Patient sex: M
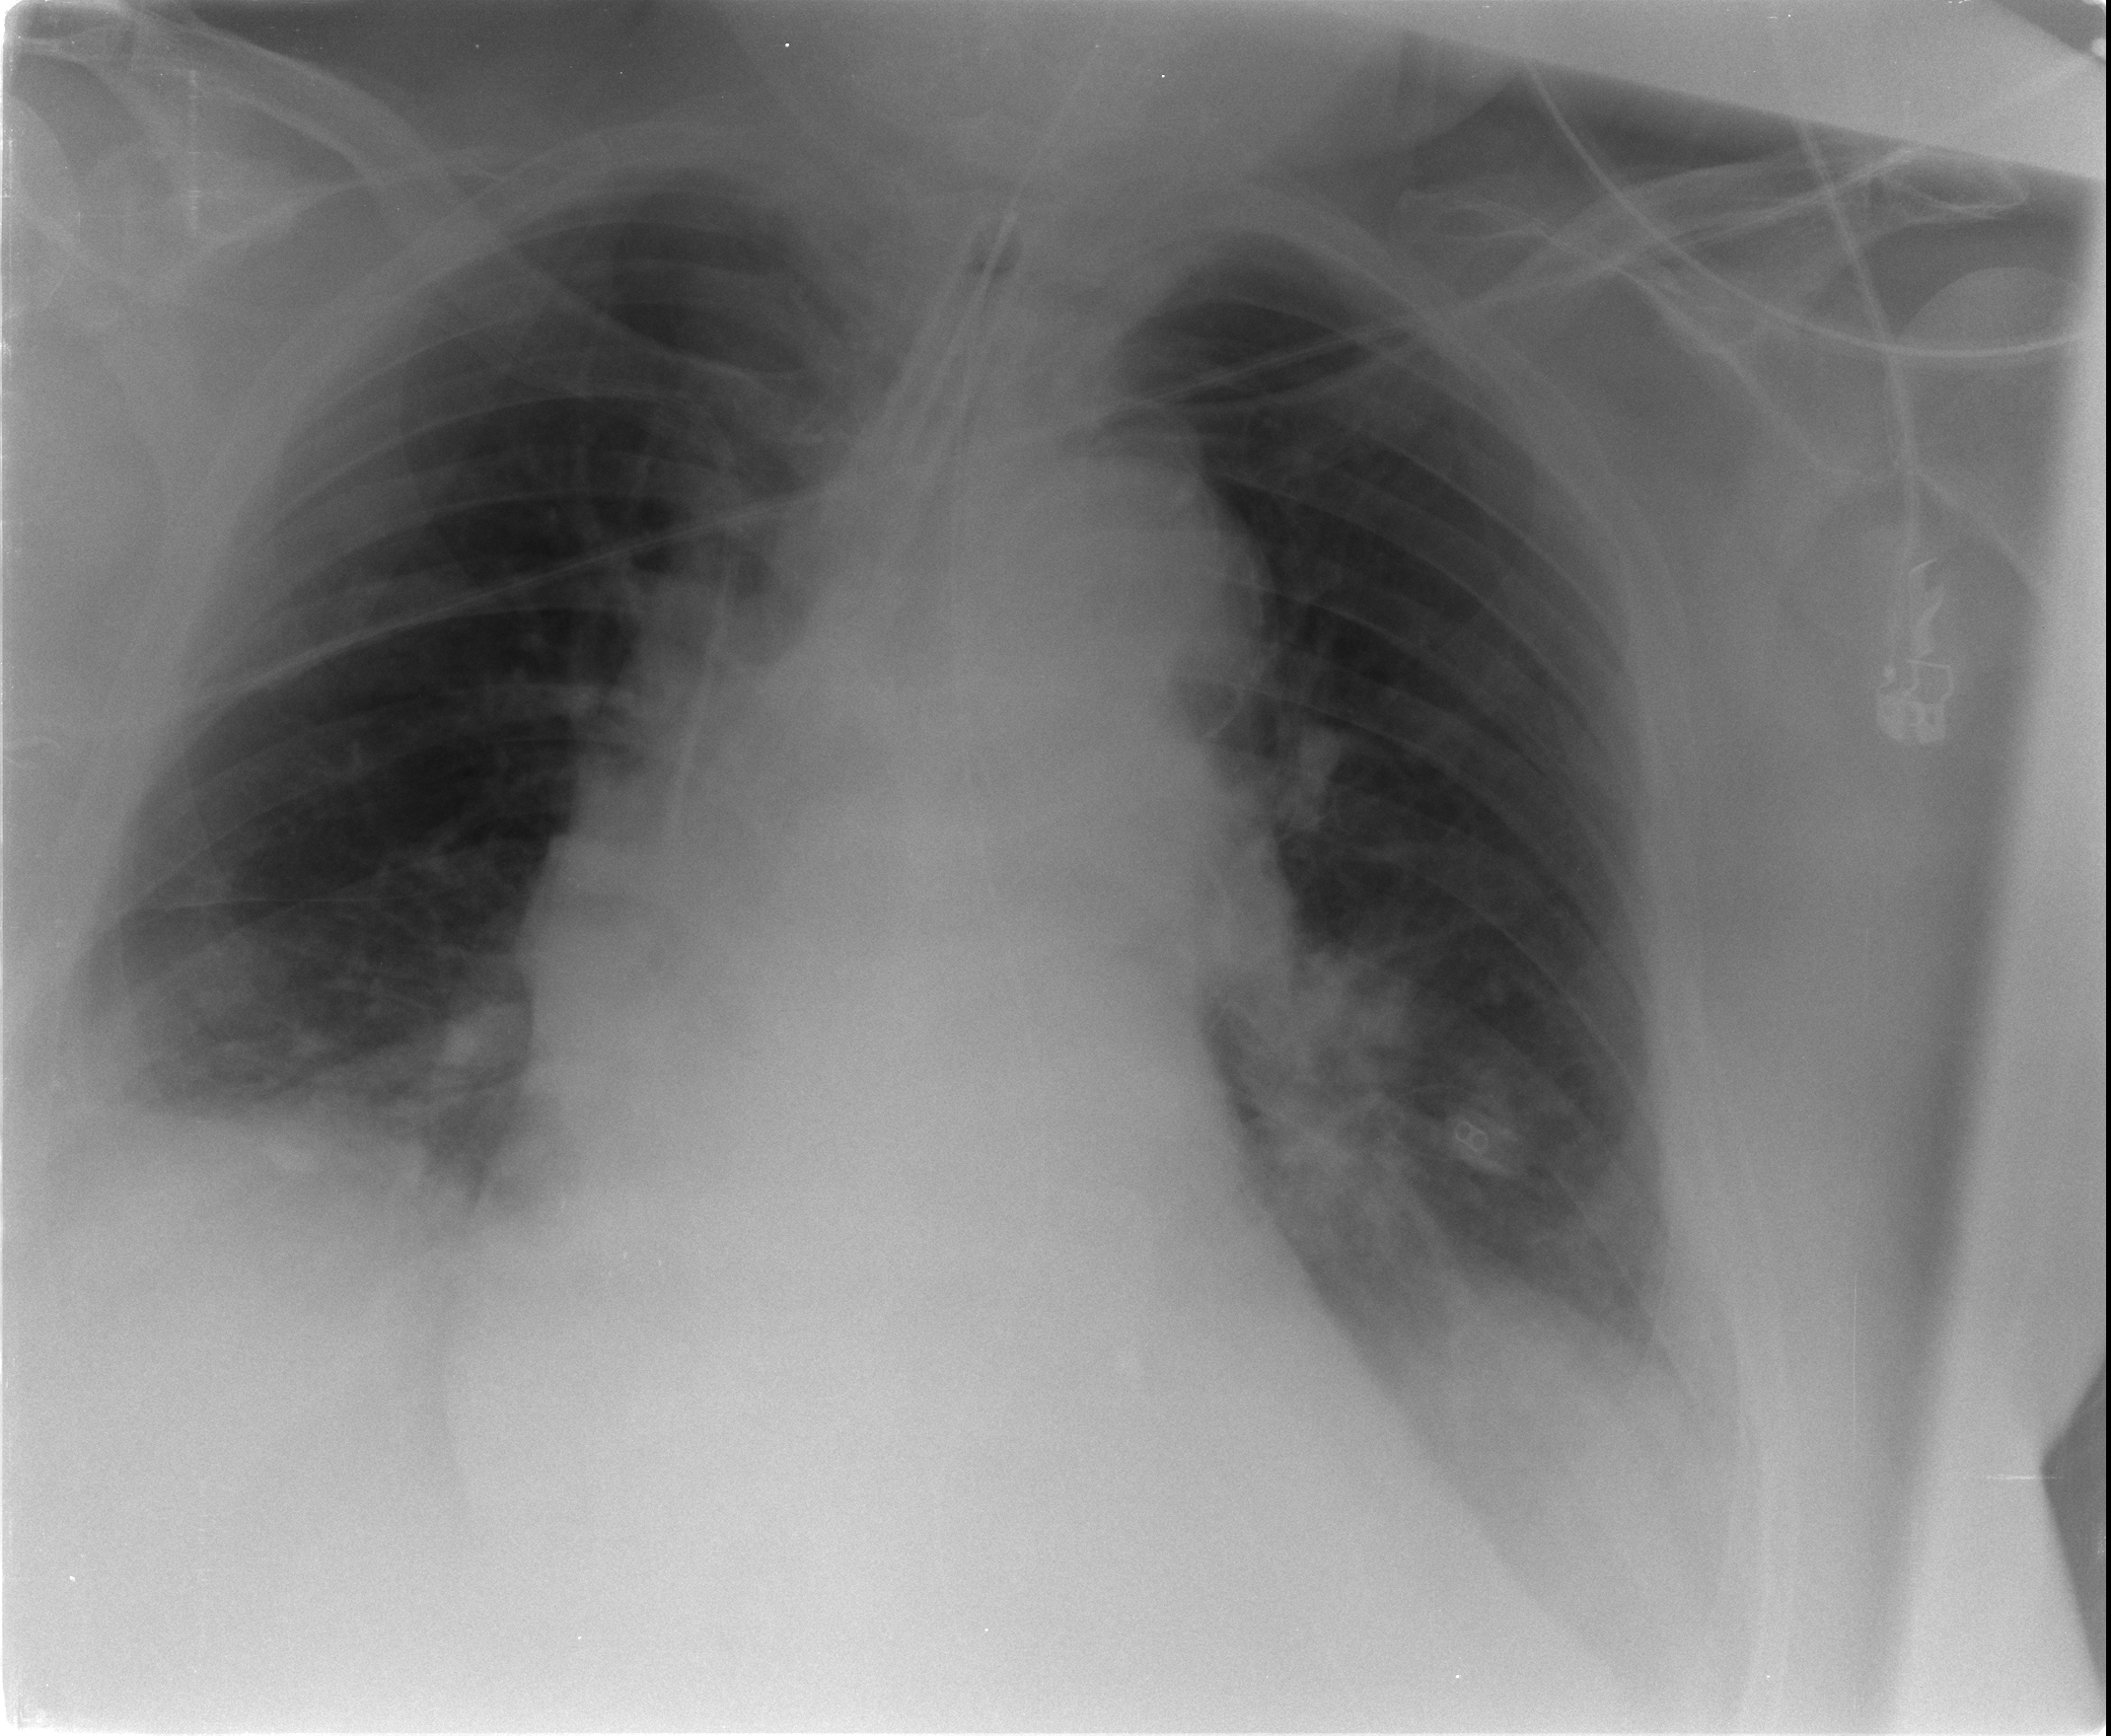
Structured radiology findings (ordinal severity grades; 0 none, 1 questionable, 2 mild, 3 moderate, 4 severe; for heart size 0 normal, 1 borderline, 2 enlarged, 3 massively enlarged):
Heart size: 3
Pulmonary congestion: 0
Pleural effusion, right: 2
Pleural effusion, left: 2
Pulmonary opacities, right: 0
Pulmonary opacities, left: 1
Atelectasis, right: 1
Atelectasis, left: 3